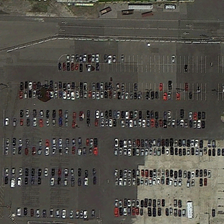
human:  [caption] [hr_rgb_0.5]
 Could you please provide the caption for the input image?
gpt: it is gray land and road, and in all color`s cars .

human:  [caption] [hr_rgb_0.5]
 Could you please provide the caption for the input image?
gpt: this is a parking and many cars .

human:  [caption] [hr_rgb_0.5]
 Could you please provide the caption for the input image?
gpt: many cars are parked in a large parking lot .

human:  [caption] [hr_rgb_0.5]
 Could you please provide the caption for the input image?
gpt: many cars are parked in a large parking lot .

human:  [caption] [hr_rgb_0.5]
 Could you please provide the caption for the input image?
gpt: this is a parking and many cars .